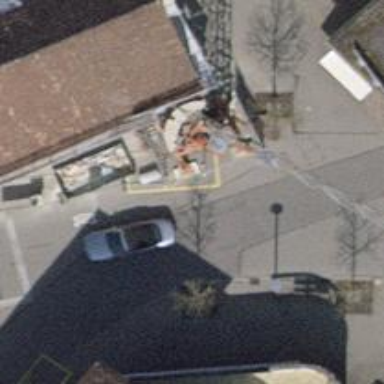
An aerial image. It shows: Designated parking space for disabled individuals.